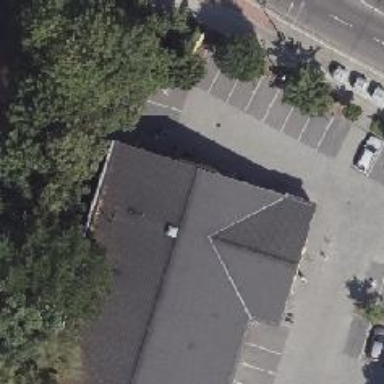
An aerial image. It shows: Bakery.